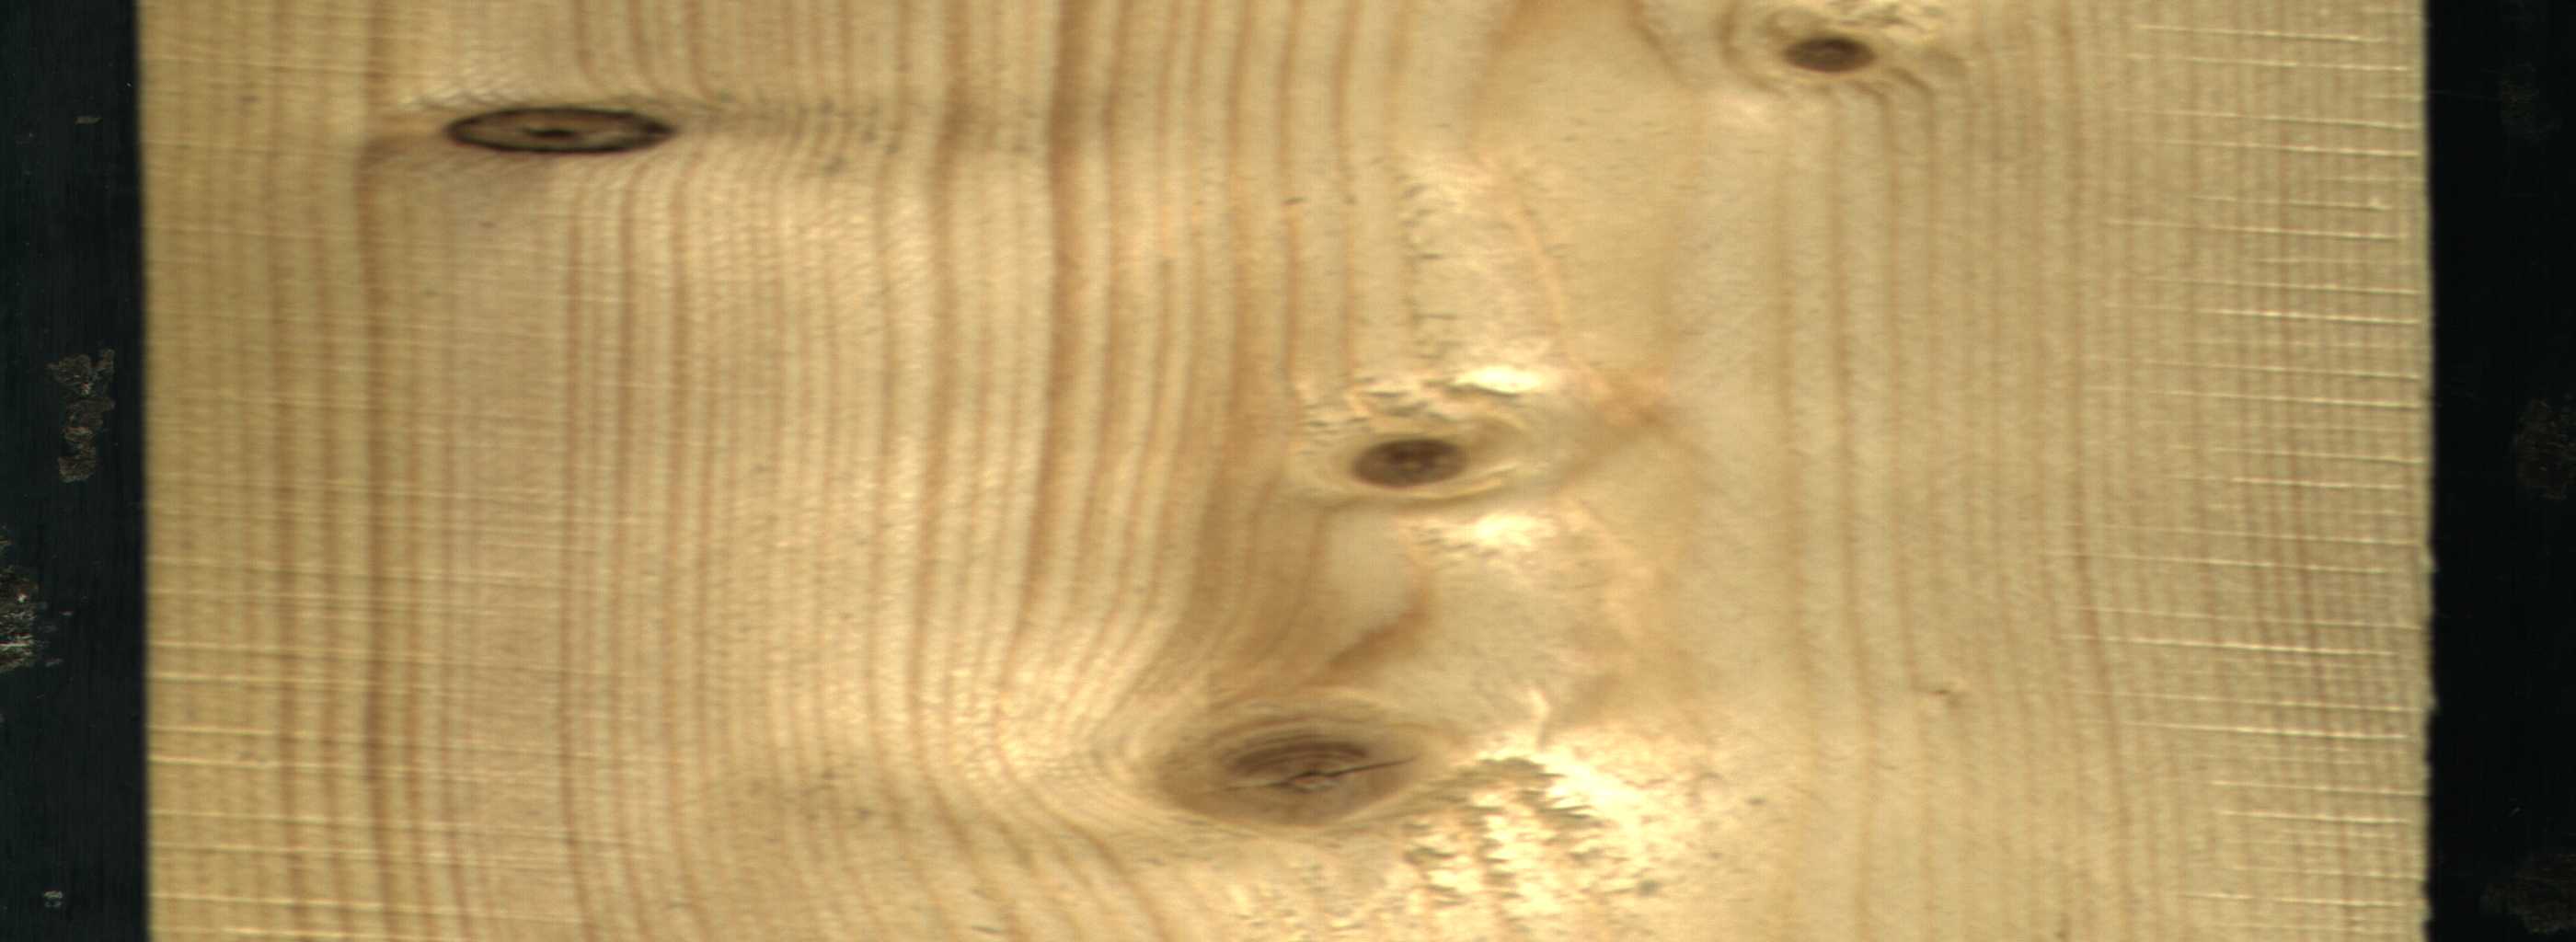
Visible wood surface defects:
Dead_Knot
Live_Knot
Live_Knot
Live_Knot
Live_Knot
Live_Knot
Live_Knot